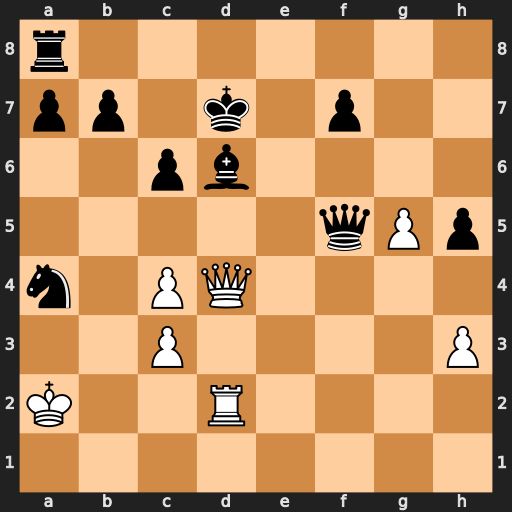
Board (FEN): r7/pp1k1p2/2pb4/5qPp/n1PQ4/2P4P/K2R4/8
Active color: w
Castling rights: -
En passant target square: -
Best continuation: Qxd6+ Ke8 Re2+